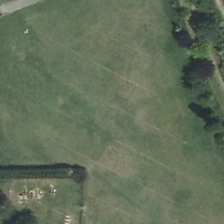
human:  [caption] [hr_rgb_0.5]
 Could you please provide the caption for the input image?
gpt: several green trees are around a piece of green trees .

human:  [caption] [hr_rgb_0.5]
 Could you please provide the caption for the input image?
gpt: several green trees are around a piece of green trees .

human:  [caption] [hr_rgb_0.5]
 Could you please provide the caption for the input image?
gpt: several green trees are around a piece of green trees .

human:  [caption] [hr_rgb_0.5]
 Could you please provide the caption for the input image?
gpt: several green trees are around a piece of green trees .

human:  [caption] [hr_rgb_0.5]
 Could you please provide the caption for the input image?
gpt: several green trees are around a piece of green trees .